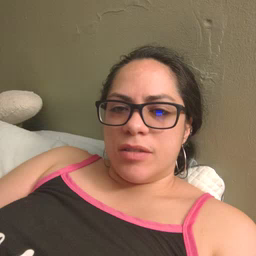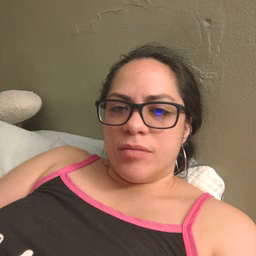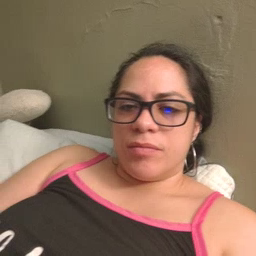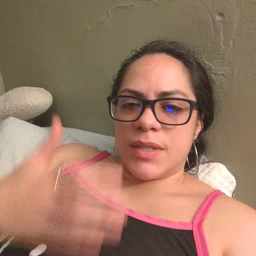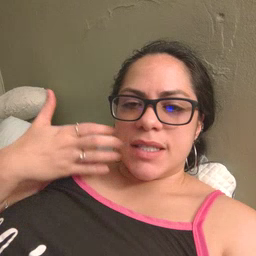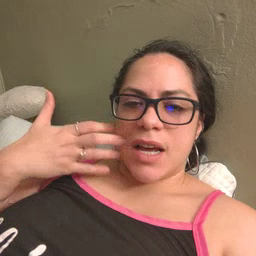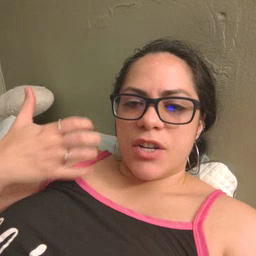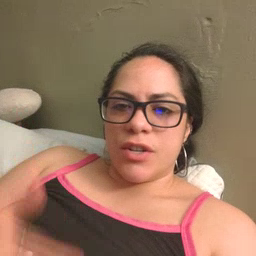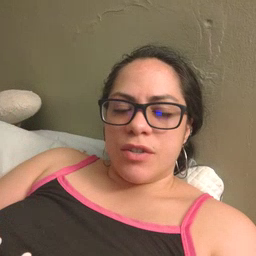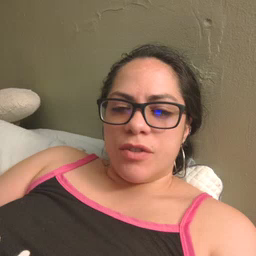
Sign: tiger